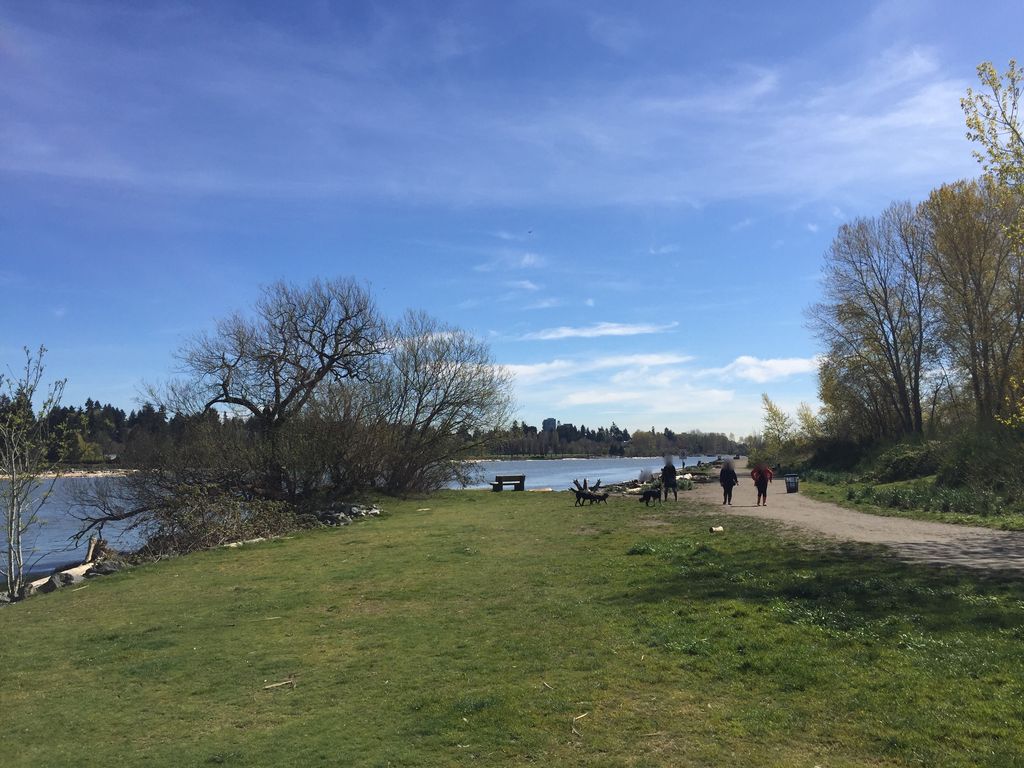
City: vancouver